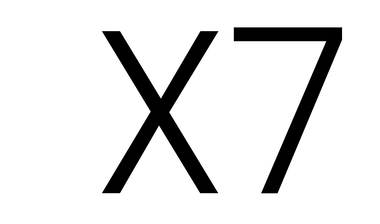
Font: Poppins-Light